Question: I've already checked the other threads, covering this problem, but none of this solutions work for me.
I'm using jquery 1.11.2, select2-4.0.0-beta.3 and bootstrap-3.3.1
My modal looks like following:
'''
<div class="modal fade" id="addProductModal">
<div class="modal-dialog">
<div class="modal-content">
<div class="modal-header">
<button type="button" class="close" data-dismiss="modal" aria-label="Close"><span aria-hidden="true">&times;</span></button>
<h4 class="modal-title">Add Product</h4>
</div>
<div class="modal-body">
{!! BootForm::openHorizontal(2,10)->action('/recipes/'.$recipe->id.'/product')->post() !!}
{!! BootForm::select('Produkte: ','product_list[]' , $products)->id('products') !!}
{!! BootForm::submit('Erstellen') !!}
{!! BootForm::token() !!}
{!! BootForm::close() !!}
</div>
<div class="modal-footer">
<button type="button" class="btn btn-default" data-dismiss="modal">Schliessen</button>
</div>
</div><!-- /.modal-content -->
</div><!-- /.modal-dialog -->
</div><!-- /.modal -->
'''
And I want to call '$('#products').select2();'
The plugin works fine in other places. But it's screwed up in a modal:

Update: (Not) Working fiddle here <URL>
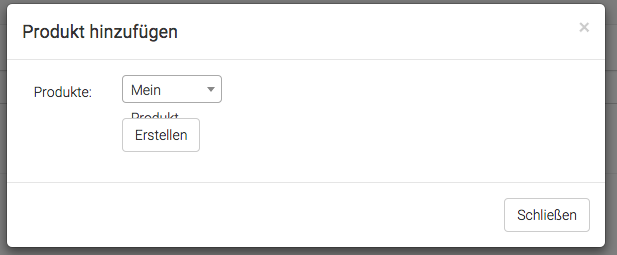
Answer: The issue you're having is that, when Select2 is binded to the select, the generated span is something like:
'''
<span class="select2 select2-container select2-container--default" dir="ltr" style="width: 100px;">
<span class="selection">
<span class="select2-selection select2-selection--single" tabindex="0" role="combobox" aria-autocomplete="list" aria-haspopup="true" aria-expanded="false" aria-owns="select2-products-results" aria-labelledby="select2-products-container">
<span class="select2-selection__rendered" id="select2-products-container">Mein Produkt</span>
<span class="select2-selection__arrow" role="presentation"><b role="presentation"></b></span>
</span>
</span>
<span class="dropdown-wrapper" aria-hidden="true"></span>
</span>
'''
You'll notice the hardcoded 'width: 100px' that forces the text to be "splitted". You might be thinking "why the hell?!" and the response most certainly is: you're using a beta version.
You can solve this issue by:
1. Forcing width: 100% with the following CSS code: .select2-container {
width: 100% !important;
padding: 0;
}
Take a look at this working jsfiddle (I added some col-xs classes to your label and another div). Beware that this solution works as long as you have enough width for your text. If the width is smaller than the text you'll have the same issue and you'll need to tweak the CSS to add overflow: auto; and text-overflow: ellipsis;
2. Use the latest stable version 3.5.2, which works correctly as this jsfiddle shows.